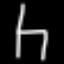
Label: chair